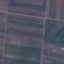
Land use / land cover class: PermanentCrop